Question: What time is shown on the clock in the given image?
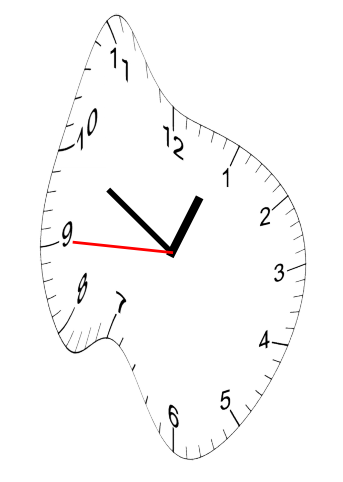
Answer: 12:49:45